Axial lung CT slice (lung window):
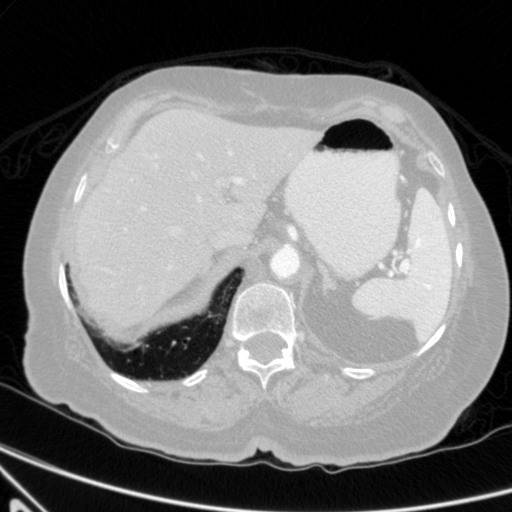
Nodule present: no